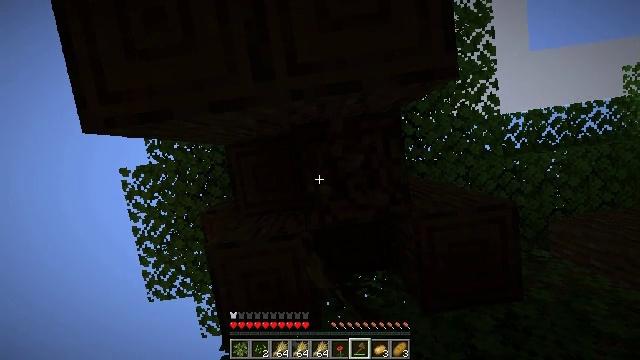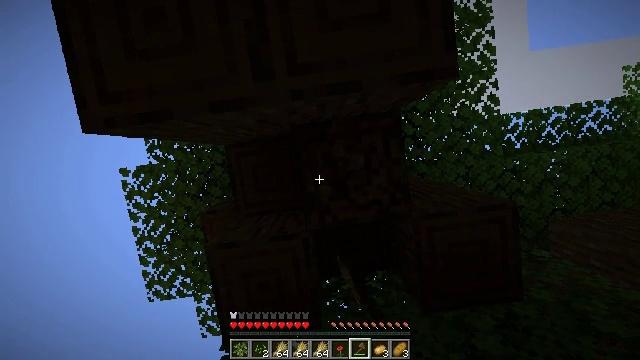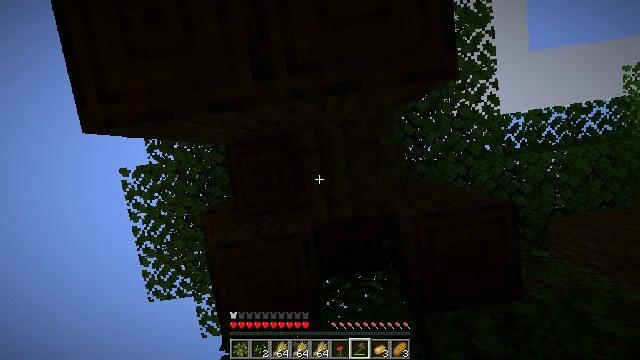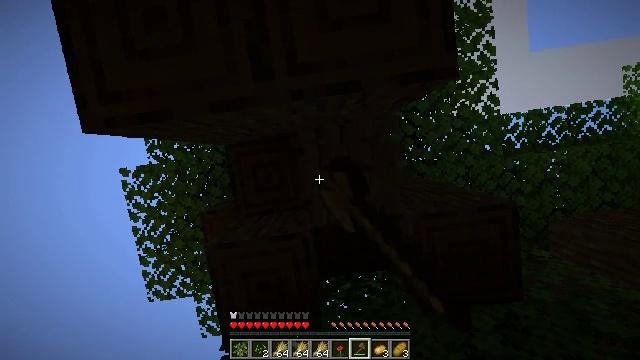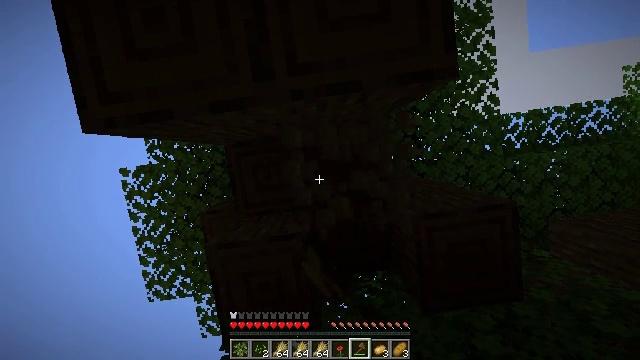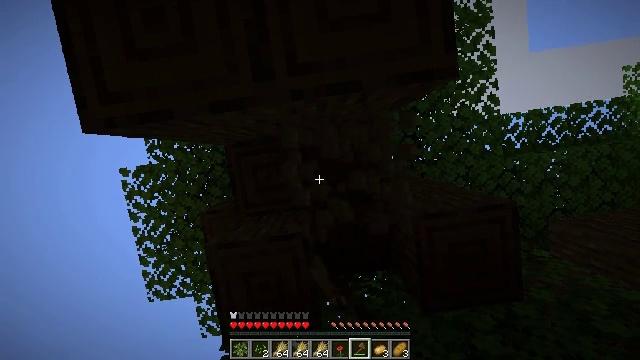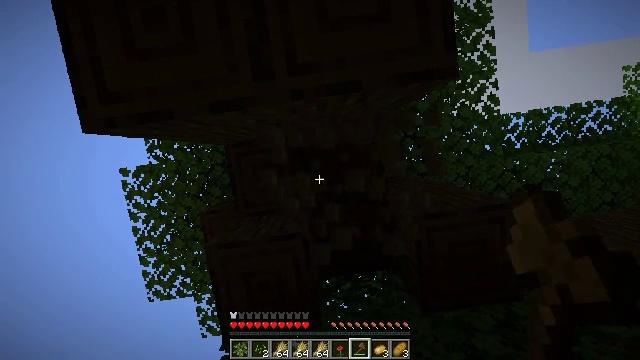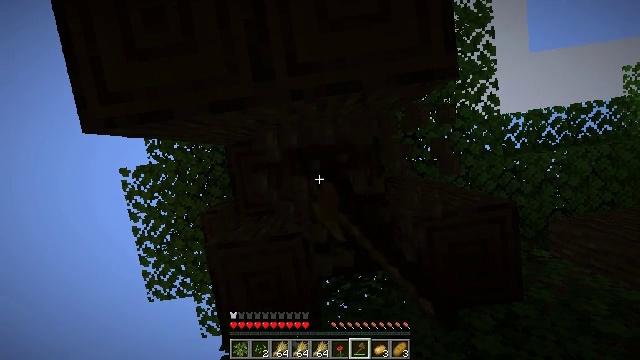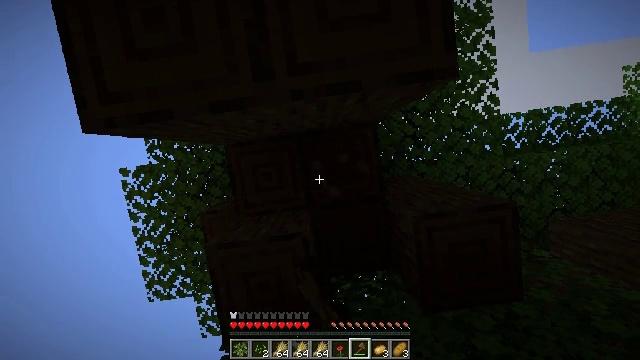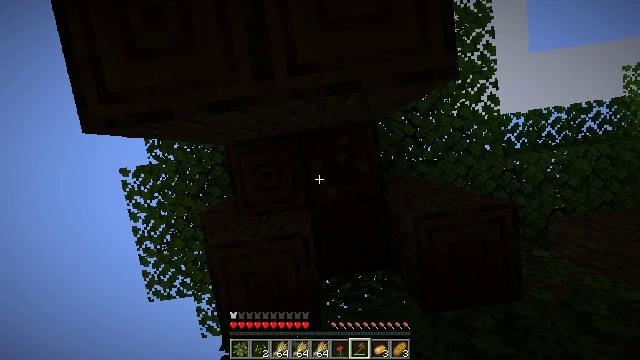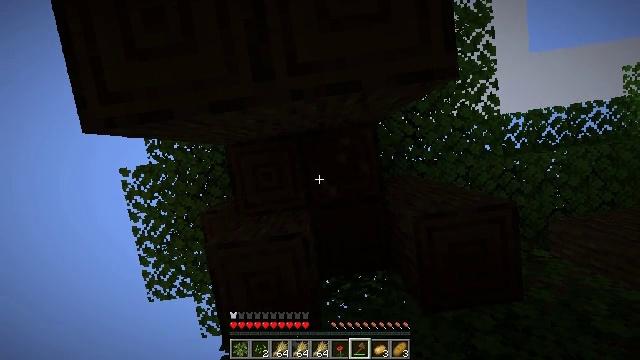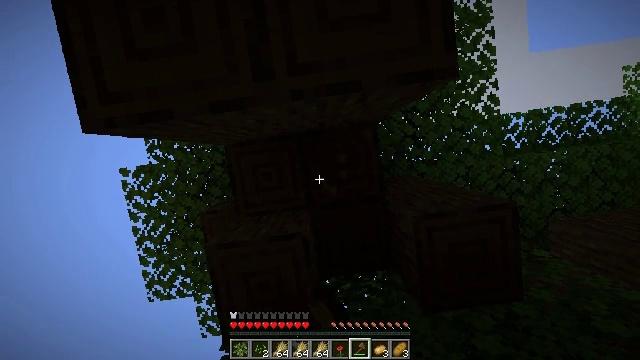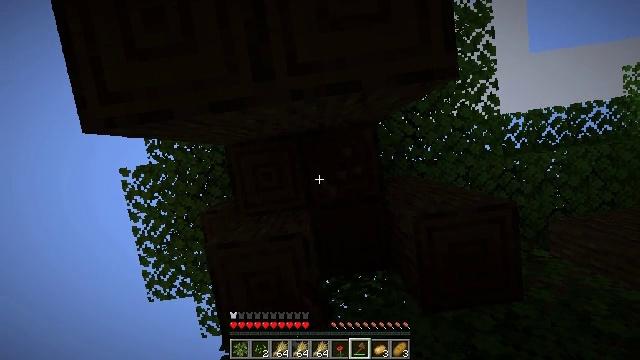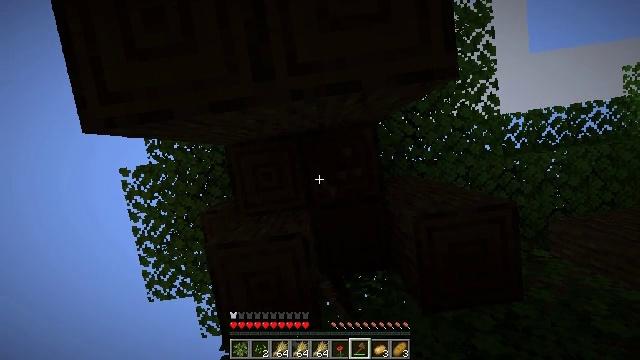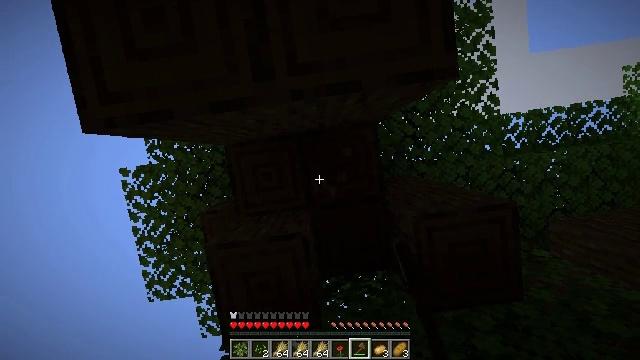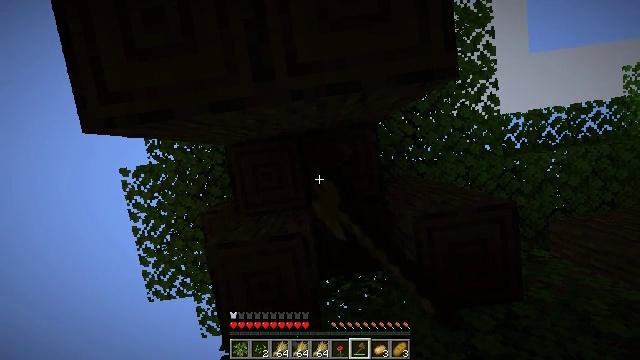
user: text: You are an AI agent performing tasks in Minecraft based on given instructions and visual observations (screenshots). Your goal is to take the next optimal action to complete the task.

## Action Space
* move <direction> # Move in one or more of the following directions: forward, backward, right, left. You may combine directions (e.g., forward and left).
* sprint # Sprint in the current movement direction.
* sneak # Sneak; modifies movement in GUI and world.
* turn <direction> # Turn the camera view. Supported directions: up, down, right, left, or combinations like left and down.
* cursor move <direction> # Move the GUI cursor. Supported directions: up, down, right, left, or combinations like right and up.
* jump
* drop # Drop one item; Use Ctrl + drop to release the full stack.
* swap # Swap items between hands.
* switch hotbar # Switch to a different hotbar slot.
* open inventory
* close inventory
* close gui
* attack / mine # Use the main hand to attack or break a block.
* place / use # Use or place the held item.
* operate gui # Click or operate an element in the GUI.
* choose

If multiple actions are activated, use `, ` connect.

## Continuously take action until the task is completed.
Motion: motion action
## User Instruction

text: Collect dark oak log for building.
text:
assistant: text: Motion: attack / mine
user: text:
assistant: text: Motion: attack / mine
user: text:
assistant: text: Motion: attack / mine
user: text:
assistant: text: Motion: attack / mine
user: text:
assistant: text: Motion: attack / mine
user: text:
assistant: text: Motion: attack / mine
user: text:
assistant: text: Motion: attack / mine
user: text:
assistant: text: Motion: attack / mine
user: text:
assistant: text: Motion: attack / mine
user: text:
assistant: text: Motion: attack / mine
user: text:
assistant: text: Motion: attack / mine
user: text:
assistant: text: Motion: attack / mine
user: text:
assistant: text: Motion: attack / mine
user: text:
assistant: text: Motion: attack / mine
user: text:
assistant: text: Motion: attack / mine
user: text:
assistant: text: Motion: attack / mine
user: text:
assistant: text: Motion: attack / mine
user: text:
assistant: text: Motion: attack / mine
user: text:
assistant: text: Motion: attack / mine
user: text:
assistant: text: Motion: attack / mine
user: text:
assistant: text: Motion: attack / mine
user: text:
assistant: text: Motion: attack / mine
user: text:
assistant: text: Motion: attack / mine
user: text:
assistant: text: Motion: attack / mine
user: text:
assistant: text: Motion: attack / mine
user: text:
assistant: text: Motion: attack / mine
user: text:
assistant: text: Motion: attack / mine
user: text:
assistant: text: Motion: attack / mine
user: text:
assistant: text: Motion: attack / mine
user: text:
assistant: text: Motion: attack / mine